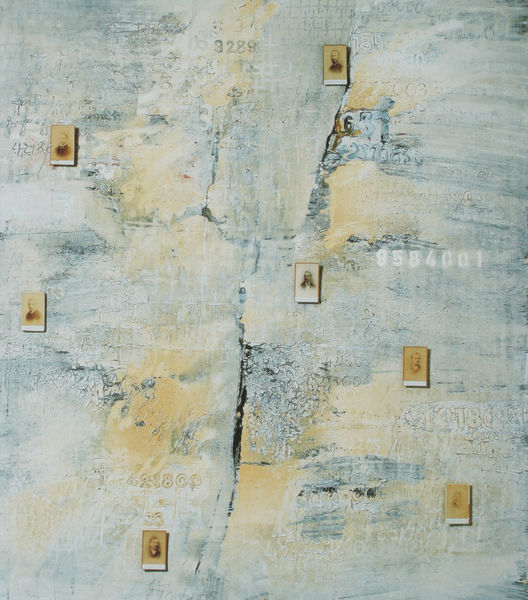
Titel: das Kameradenbild - gleitende Erinnerung
Künstler: Gerhard Hoehme
Standort: Düsseldorf
Institution: Gerhard und Magarete Hoehme-Stiftung
Schlagwörter: blau, mann, weiß, frauen, gelb, landschaft, menschen, braun, frau, grau, hell, köpfe, marmor, männer, orange, schwarz, beige, leute, malerei, gesichter, wand, rahmen, stein, bild, öl, pastos, familie, rechts, hellblau, schrift, bilder, bücher, fotos, abstrakt, creme, modern, risse, farbe, zahlen, ziffern, nägel, collage, foto, rechtecke, links, explosion, strahlen, linie, porträts, text, tote, strahl, leinwand, portraits, quadrate, raute, rauten, karte, kreuze, verwischt, zahl, ziffer, durchsichtig, struktur, andacht, sieben, landkarte, gedenken, büsten, nummern, ungegenständlich, abdruck, nummer, abbildung, vergangenheit, motive, riss, zeile, ahnen, spachtel, lebendig, broschen, stammbaum, verwandt, blaaaaaa, boltanski, sterbebilder, verwandte, wasser, difus, land